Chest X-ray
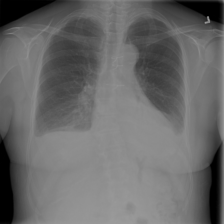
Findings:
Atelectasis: negative
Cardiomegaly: negative
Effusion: positive
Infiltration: negative
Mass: negative
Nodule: negative
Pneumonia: negative
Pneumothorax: negative
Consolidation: negative
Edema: negative
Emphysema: negative
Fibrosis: negative
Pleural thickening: negative
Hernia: negative